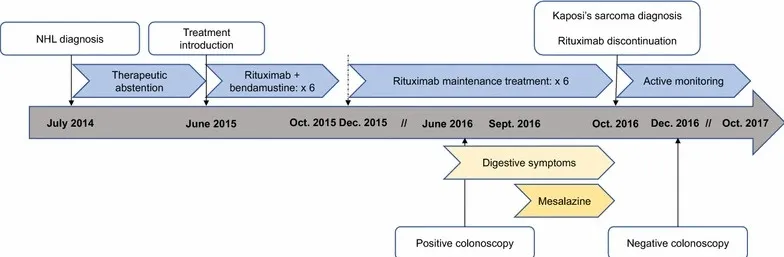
Timeline of patient's care.
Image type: chart (chart)